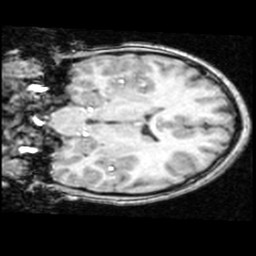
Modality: T1w
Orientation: coronal
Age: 9
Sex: male
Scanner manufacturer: ge
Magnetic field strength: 1.5 T
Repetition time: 0.03333 s
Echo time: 0.008 s